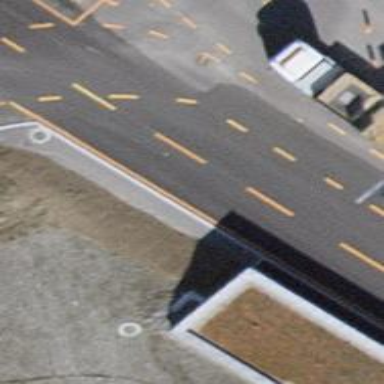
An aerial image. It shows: Asphalt road with primary link designation.